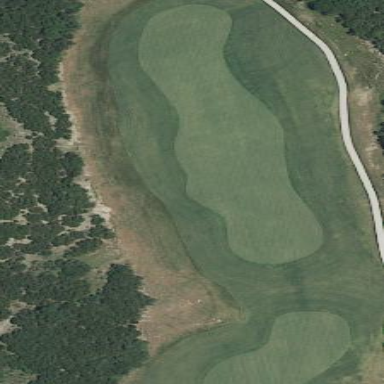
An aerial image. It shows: Grassy area designated as golf fairway.